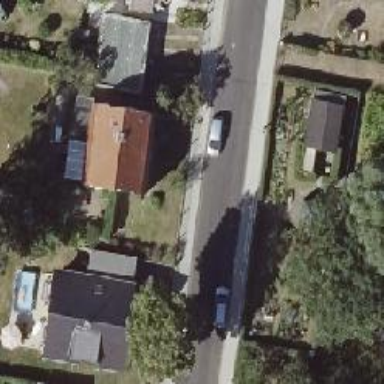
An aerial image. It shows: Footway along the road.